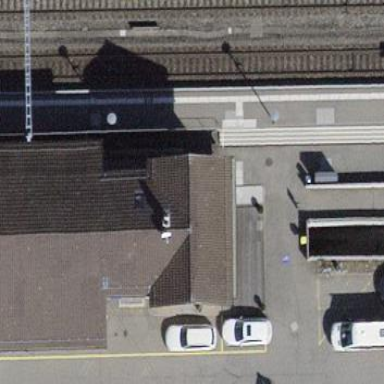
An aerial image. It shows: Train station building.